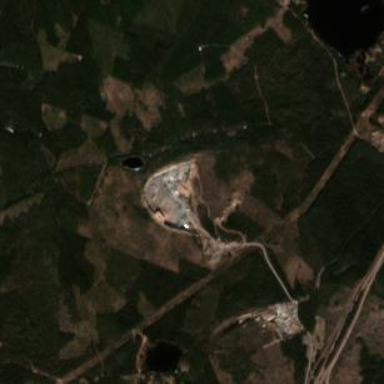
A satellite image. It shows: Quarry area.